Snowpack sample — Buffalo Mountain, Silverthorne, Colorado, USA (1/25/25, 10:11 AM MST)
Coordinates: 39.6222, -106.1139
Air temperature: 22 °F
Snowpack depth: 110 cm
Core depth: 30 cm
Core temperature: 42.8 °F
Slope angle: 12°, slope face: 102°
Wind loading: high
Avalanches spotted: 0
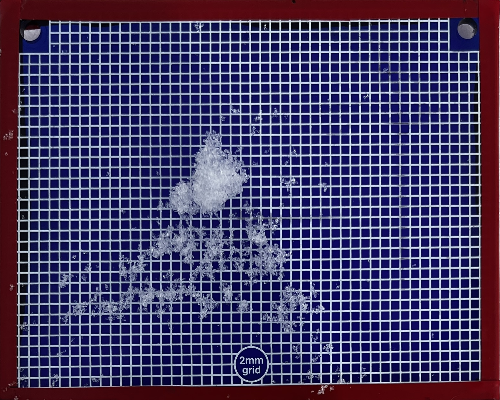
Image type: profile
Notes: No avalanches nearby, collected on the outskirts of a fire break 15 meters from the treeline, on way to Buffalo and Red Mountain